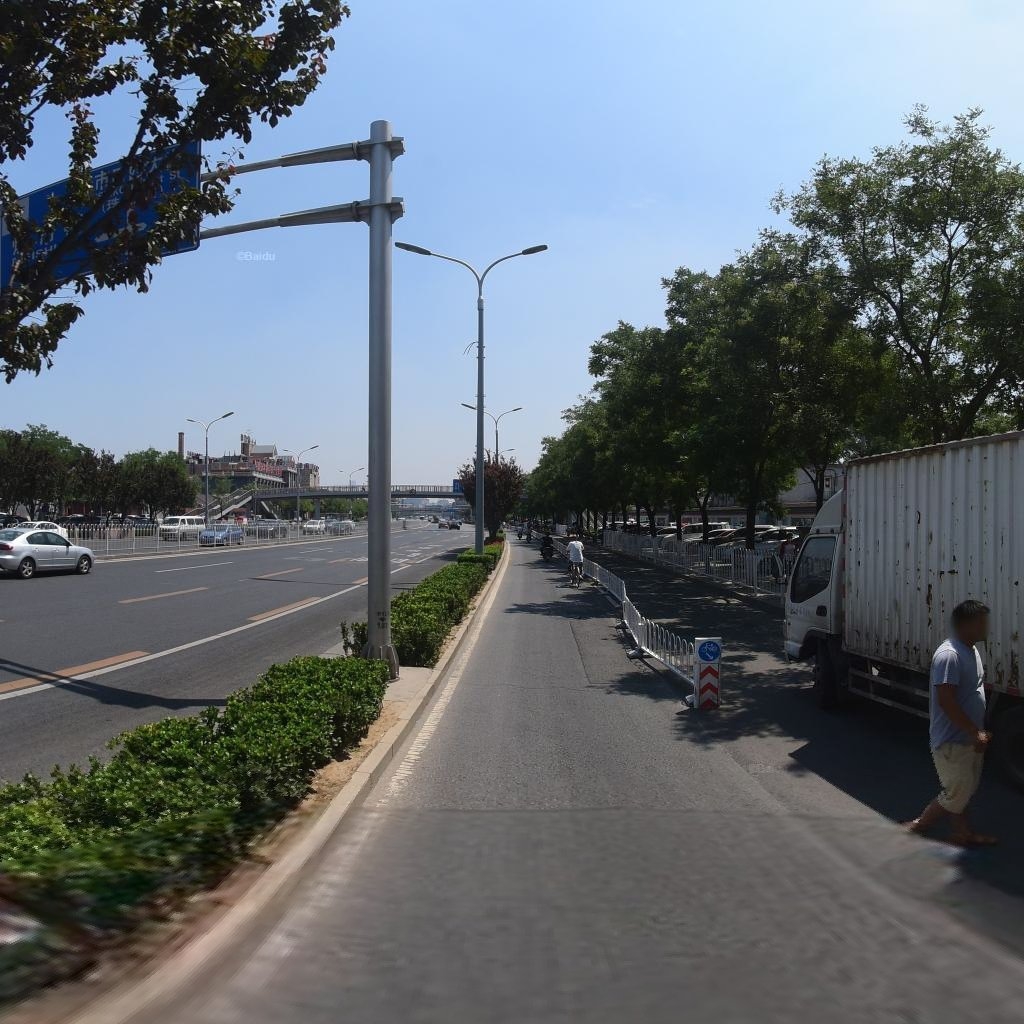
Region: Xicheng
Road damage annotations: transverse crack, longitudinal crack